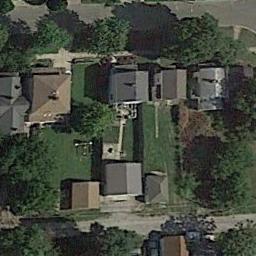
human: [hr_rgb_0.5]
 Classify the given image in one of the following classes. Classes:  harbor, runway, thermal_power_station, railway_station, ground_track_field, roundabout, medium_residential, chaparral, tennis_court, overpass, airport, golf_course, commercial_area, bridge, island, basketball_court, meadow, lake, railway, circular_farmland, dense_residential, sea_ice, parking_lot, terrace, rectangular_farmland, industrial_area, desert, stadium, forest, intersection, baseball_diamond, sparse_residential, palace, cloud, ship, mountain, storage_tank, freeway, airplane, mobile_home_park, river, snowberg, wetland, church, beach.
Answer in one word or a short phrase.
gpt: medium_residential